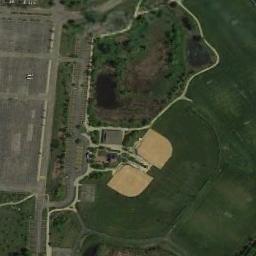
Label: baseball_diamond